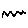
Label: zigzag